Question: I have a frame layout in which I have a list view ,edit text and a button but now I want to put a button at the top right corner of the layout above the list view but I am facing problem. My xml is:
'''
<?xml version="1.0" encoding="utf-8"?>
<FrameLayout xmlns:android="http://schemas.android.com/apk/res/android"
android:layout_width="match_parent"
android:layout_height="match_parent" >
<RelativeLayout
android:layout_width="match_parent"
android:layout_height="86dp"
android:layout_gravity="bottom" >
<Button
android:id="@+id/button1"
android:layout_width="wrap_content"
android:layout_height="wrap_content"
android:layout_alignParentBottom="true"
android:layout_alignParentRight="true"
android:text="Send" />
<EditText
android:id="@+id/editText1"
android:layout_width="wrap_content"
android:layout_height="wrap_content"
android:layout_alignParentBottom="true"
android:layout_alignParentLeft="true"
android:layout_alignParentTop="true"
android:layout_toLeftOf="@+id/button1"
android:ems="10" />
</RelativeLayout>
<ListView
android:id="@android:id/list"
android:layout_width="match_parent"
android:layout_height="317dp" >
</ListView>
</FrameLayout>
'''
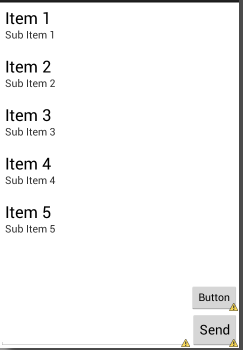
Answer: Well FrameLayouts are designed to usually only hold one child element. They are kind of like a wild card. So I would advise using it how you posted. Instead, make the relative layout the root layout.
Here is an example of how to make that work.
Pic:

Code:
'''
<?xml version="1.0" encoding="utf-8"?>
<RelativeLayout xmlns:android="http://schemas.android.com/apk/res/android"
android:layout_width="match_parent"
android:layout_height="match_parent" >
<Button
android:id="@+id/button2"
android:layout_width="match_parent"
android:layout_height="wrap_content"
android:layout_alignParentTop="true"
android:layout_alignParentRight="true"
android:text="NEW BUTTON!" />
<ListView
android:id="@+id/list"
android:layout_width="match_parent"
android:layout_height="317dp"
android:layout_below="@+id/button2">
</ListView>
<Button
android:id="@+id/button1"
android:layout_width="wrap_content"
android:layout_height="wrap_content"
android:layout_alignParentBottom="true"
android:layout_alignParentRight="true"
android:text="Send" />
<EditText
android:id="@+id/editText1"
android:layout_width="wrap_content"
android:layout_height="wrap_content"
android:layout_alignParentBottom="true"
android:layout_alignParentLeft="true"
android:layout_below="@+id/list"
android:layout_toLeftOf="@+id/button1"
android:ems="10" />
</RelativeLayout>
'''